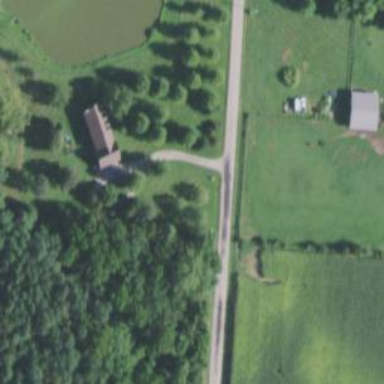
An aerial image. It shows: Driveway.